Question: I need to process some images in a real-time situation. I am receiving the images from a camera using OpenCV. The language I use is C++. An example of the images is attached. After applying some threshold filters I have an image like this, Of course there may be some pixel noises here and there, but not that much.

I need to detect the center and the rotation of the squares, and the center of the white circles. I'm totally clueless about how to do it, as it needs to be really fast. The number of the squares can be predefined. Any help would be great, thanks in advance.
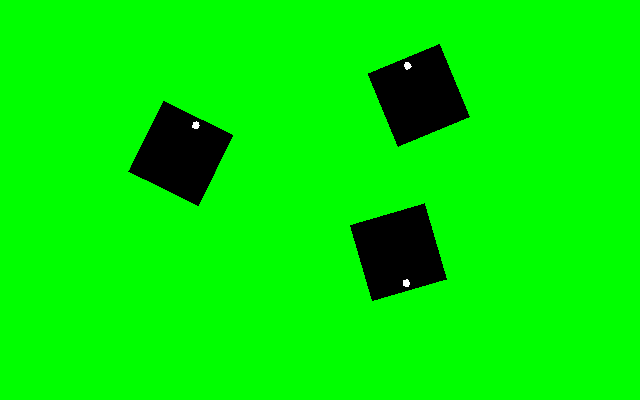
Answer: Is the following straight forward approch too slow?
- - - - - - - -